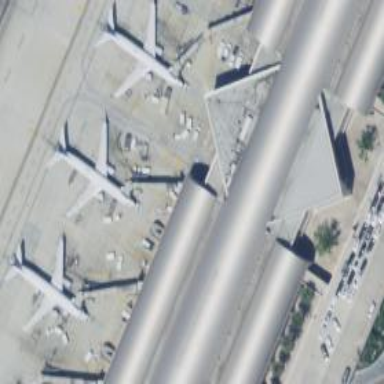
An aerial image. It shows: Airport gate.